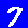
Digit: 7